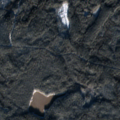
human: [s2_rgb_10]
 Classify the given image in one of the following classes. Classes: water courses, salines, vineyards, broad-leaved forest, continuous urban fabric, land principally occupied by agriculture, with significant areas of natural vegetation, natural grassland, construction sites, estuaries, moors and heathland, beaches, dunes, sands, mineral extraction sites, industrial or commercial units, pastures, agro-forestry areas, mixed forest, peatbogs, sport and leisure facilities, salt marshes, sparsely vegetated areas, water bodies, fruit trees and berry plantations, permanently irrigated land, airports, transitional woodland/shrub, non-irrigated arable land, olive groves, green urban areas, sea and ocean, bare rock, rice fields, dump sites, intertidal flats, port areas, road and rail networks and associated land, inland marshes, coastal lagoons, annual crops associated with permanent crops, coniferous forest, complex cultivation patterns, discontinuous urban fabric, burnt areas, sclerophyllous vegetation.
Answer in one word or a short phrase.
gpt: coniferous forest, mixed forest